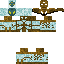
A female skeleton skin with pale skin, wearing brown helmet dressed in a blue robe top and brown pants, featuring a closed mouth.